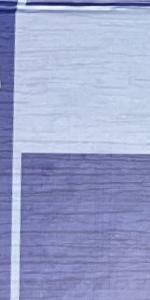
Label: Empty